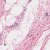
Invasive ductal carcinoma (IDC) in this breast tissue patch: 0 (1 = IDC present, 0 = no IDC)